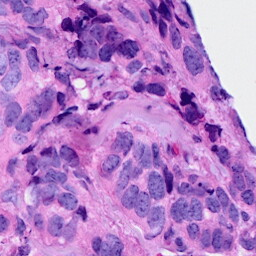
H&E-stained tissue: Breast